Field crop: tomato
Growth stage: 2
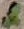
Species: solanum